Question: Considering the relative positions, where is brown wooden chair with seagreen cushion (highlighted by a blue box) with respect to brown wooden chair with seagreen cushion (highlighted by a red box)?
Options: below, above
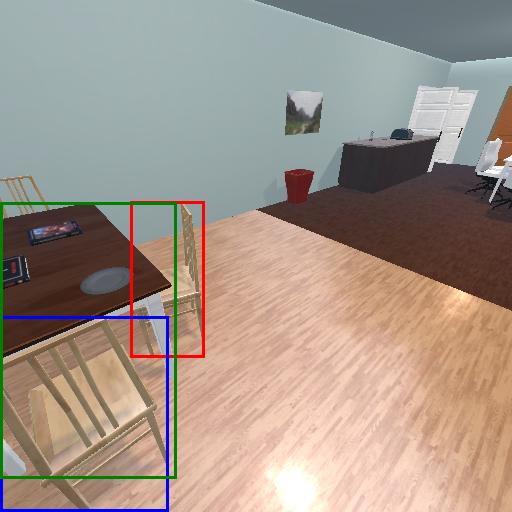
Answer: below